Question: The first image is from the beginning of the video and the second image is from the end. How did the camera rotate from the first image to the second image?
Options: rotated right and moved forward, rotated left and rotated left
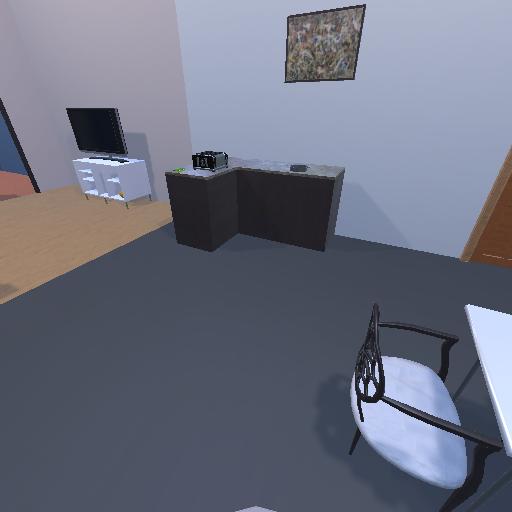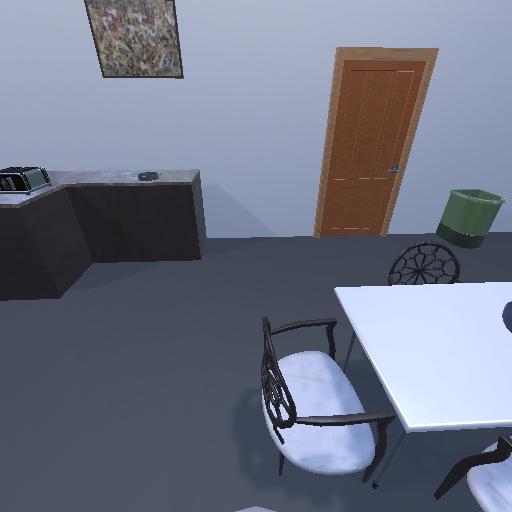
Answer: rotated right and moved forward